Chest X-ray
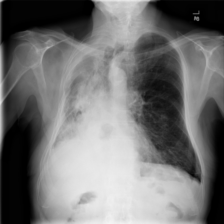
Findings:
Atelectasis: negative
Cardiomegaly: negative
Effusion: negative
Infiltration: negative
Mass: negative
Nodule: negative
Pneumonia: negative
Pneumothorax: negative
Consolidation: negative
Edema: negative
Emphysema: negative
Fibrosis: negative
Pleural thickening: negative
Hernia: negative